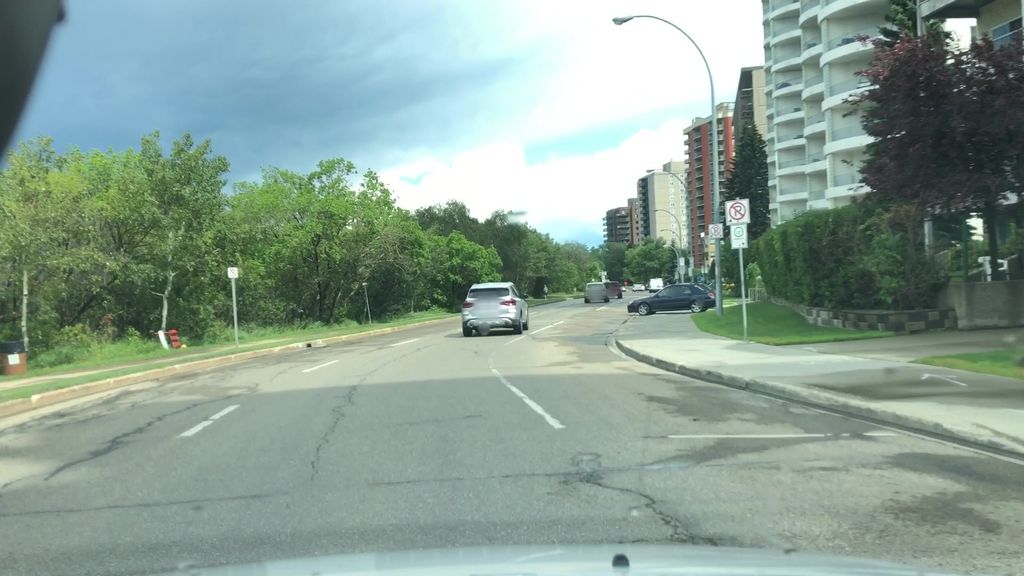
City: edmonton